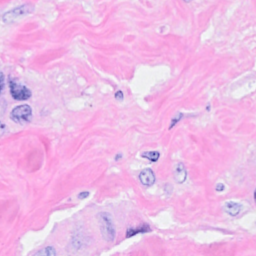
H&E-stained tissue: Breast